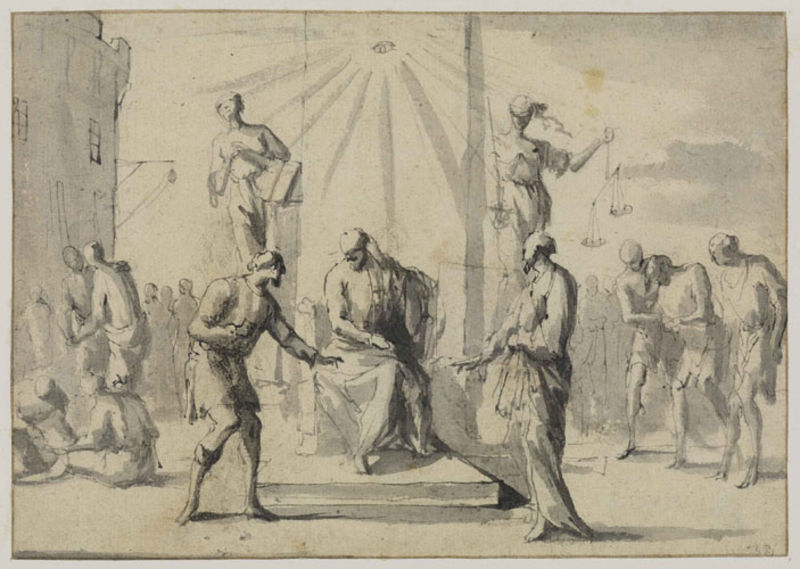
Titel: Der gerechte Richter
Künstler: Heinrich  Schönfeld
Standort: Karlsruhe
Institution: Staatliche Kunsthalle Karlsruhe
Schlagwörter: dunkel, kampf, mann, schatten, weiß, wolken, aquarell, frauen, menschen, sitzen, fenster, grau, hell, laterne, licht, männer, schwarz, skizze, stuhl, säule, säulen, zeichnung, gebäude, haus, tuch, bart, bärte, gericht, richter, architektur, henker, sockel, stehen, stein, gehen, sonne, auge, sessel, drei, renaissance, turm, statue, papier, studie, graphik, vergilbt, markt, platz, könig, thron, wettkampf, bedienstete, stufe, stufen, podest, zeigen, zinnen, tusche, waage, wage, blind, buch, burg, strahlen, flaschenzug, schwarz weiss, schwert, streit, verbrecher, allegorie, personifikation, schein, gerechtigkeit, kläger, verteidiger, leid, audienz, zentrum, gefangener, tunika, justitia, justizia, gouache, grua, menschne, urteil, kummer, personifikationen, verfahren, galgen, ankläger, auge gottes, verurteilter, salomon, waagschale, hintergrun, waagschalen, justicia, angeklagter, verurteilte, ungerechtigkeit, rechtsprechung, entscheidung, richtspruch, richtplatz, gerich, #auge, beten#, shron, justica, rechtsstreit, streitende, gerichtsverfahren